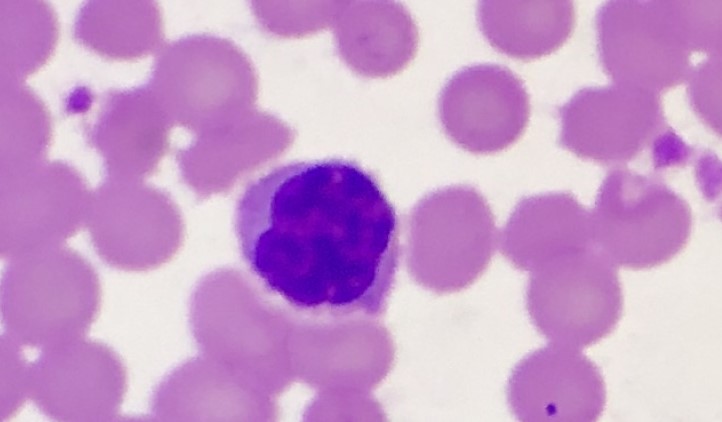
White blood cell type: Lymphocyte